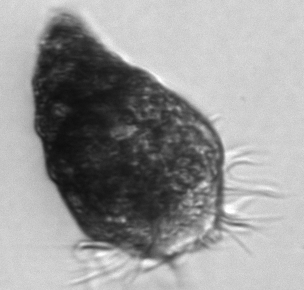
Label: Laboea_strobila